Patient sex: M
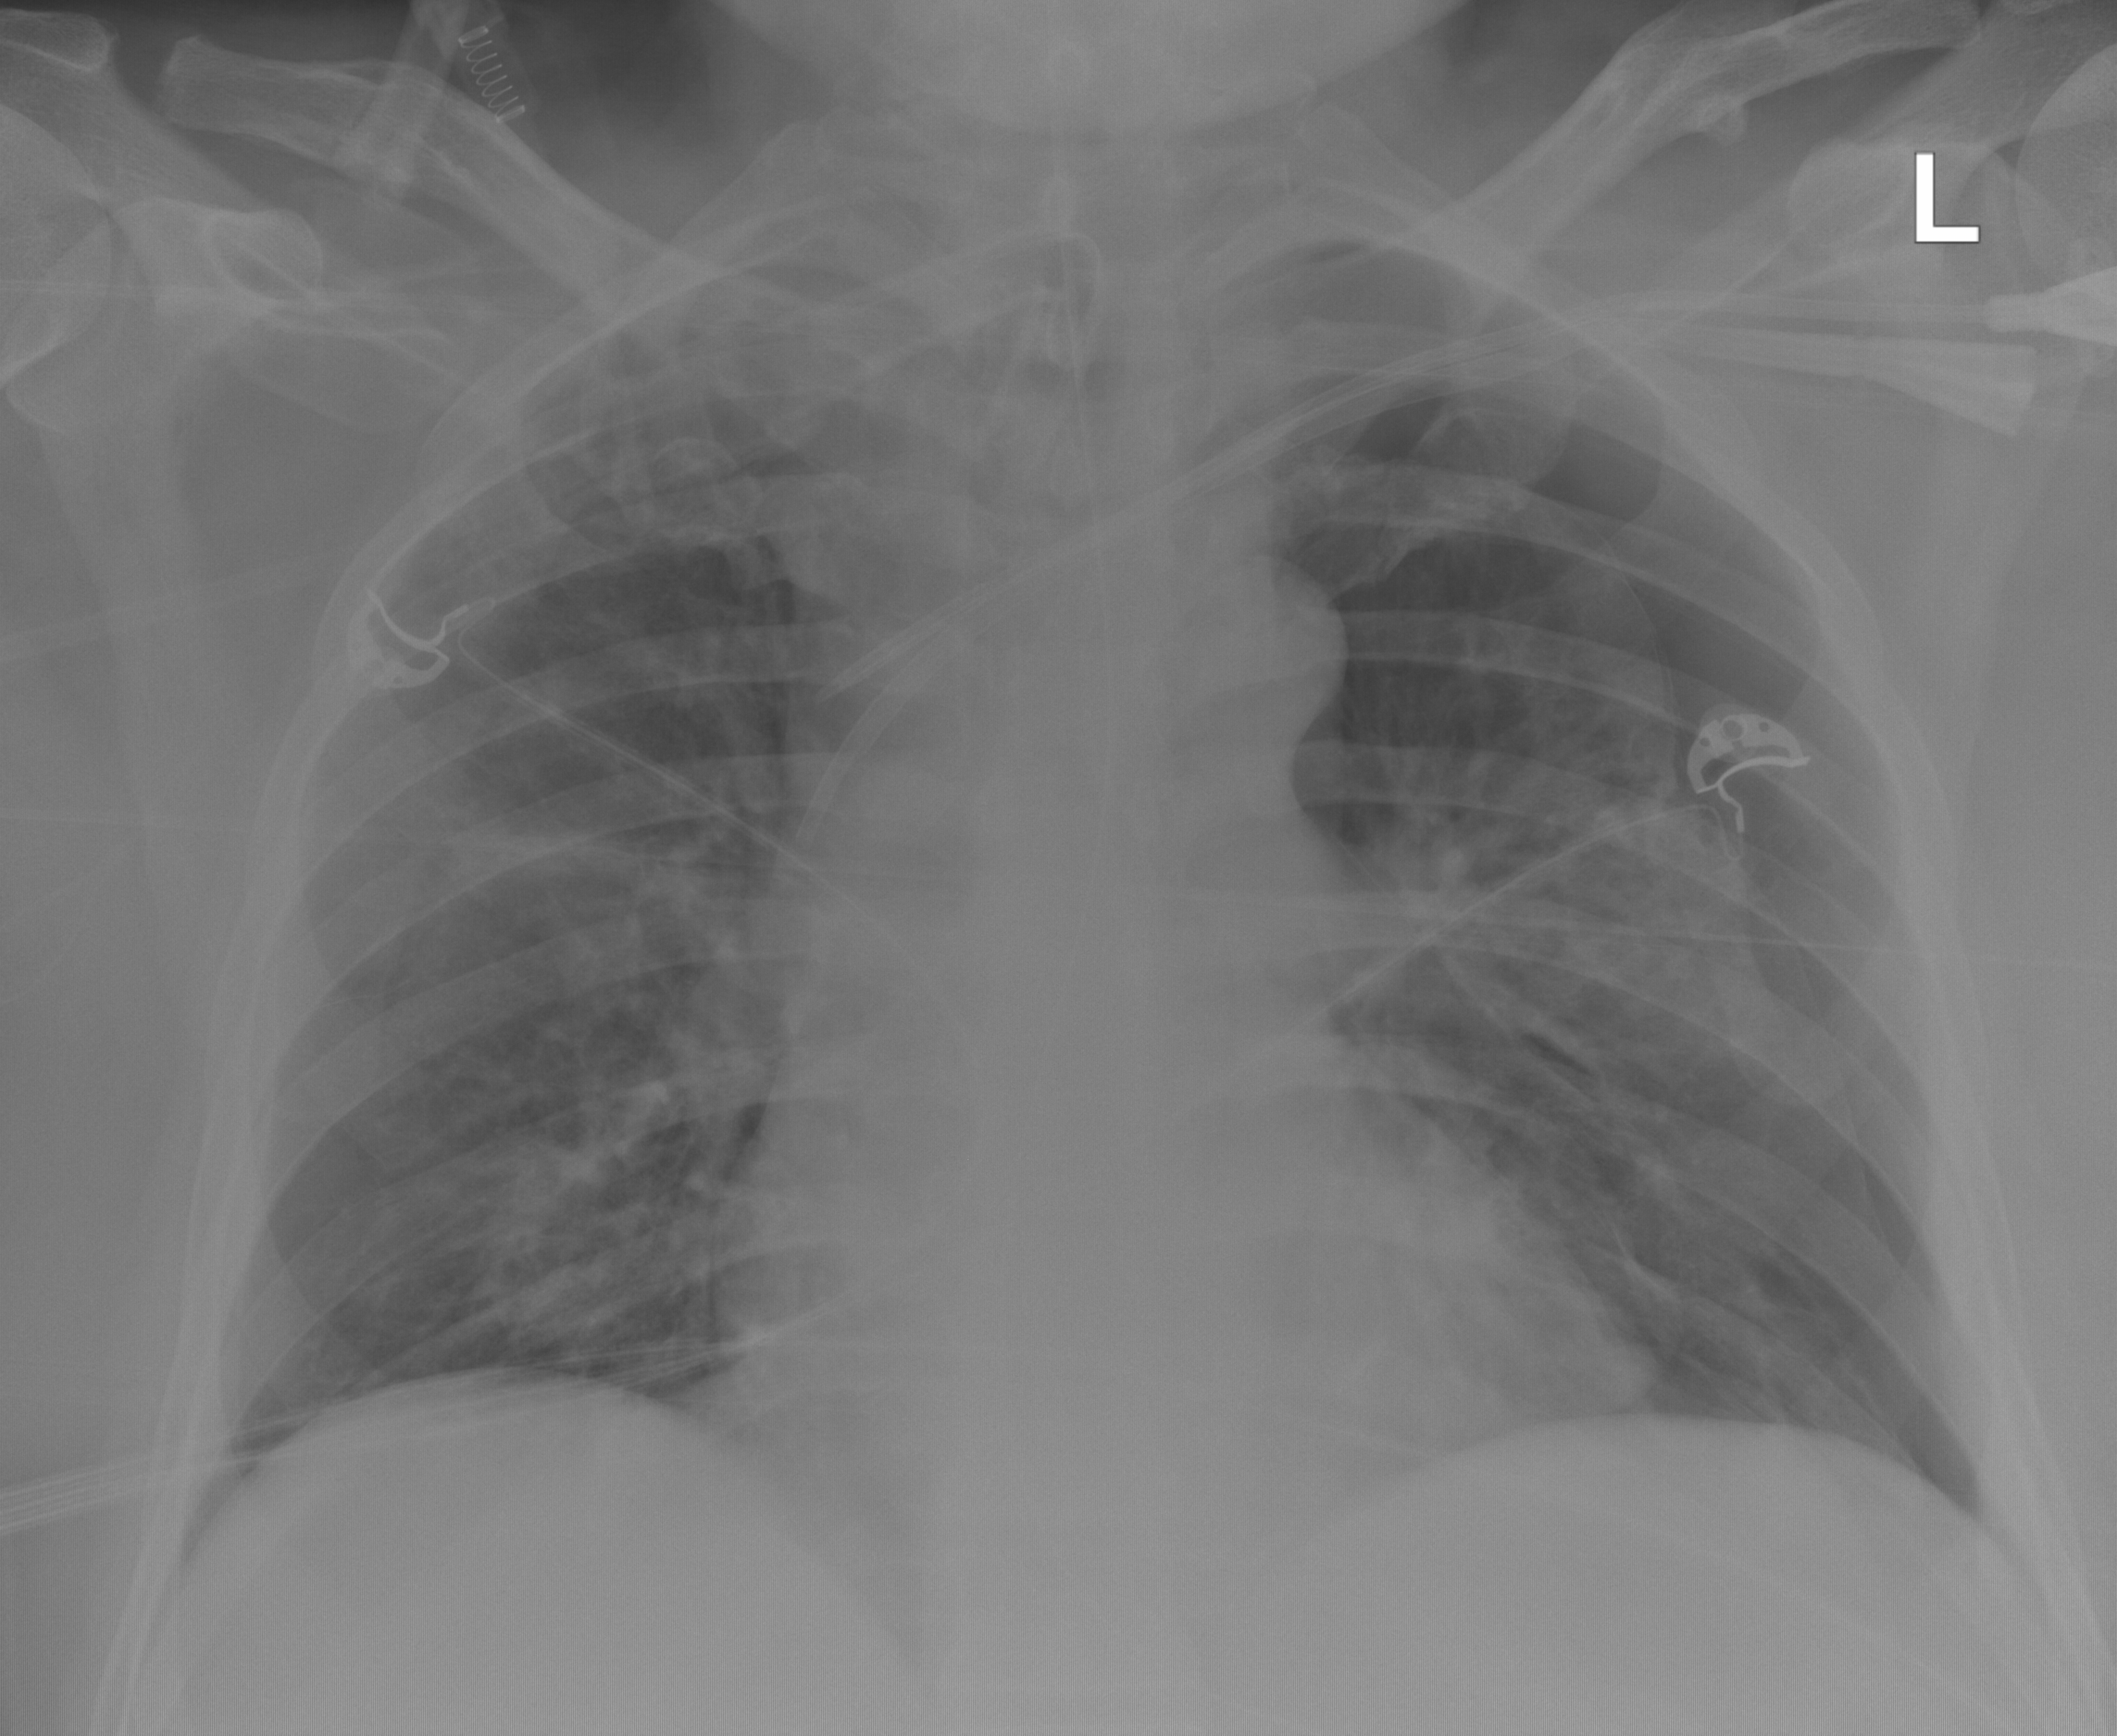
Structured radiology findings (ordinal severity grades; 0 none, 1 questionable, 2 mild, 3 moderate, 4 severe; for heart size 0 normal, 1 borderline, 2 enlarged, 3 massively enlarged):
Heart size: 0
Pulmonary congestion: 0
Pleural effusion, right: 0
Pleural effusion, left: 0
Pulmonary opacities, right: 2
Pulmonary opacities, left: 2
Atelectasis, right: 0
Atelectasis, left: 0